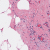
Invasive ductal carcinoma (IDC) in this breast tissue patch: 1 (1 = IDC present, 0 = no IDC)